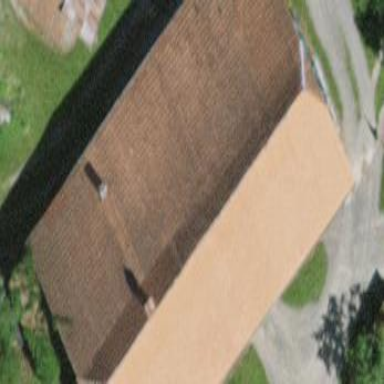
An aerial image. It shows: Farm building.